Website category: university
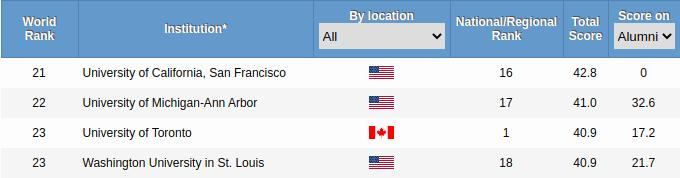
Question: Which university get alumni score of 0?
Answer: University of California, San Francisco

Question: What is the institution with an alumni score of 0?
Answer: University of California, San Francisco

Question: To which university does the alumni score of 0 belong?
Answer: University of California, San Francisco

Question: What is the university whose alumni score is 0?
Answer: University of California, San Francisco

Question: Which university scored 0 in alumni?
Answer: University of California, San Francisco

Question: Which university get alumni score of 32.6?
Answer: University of Michigan-Ann Arbor

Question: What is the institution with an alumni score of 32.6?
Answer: University of Michigan-Ann Arbor

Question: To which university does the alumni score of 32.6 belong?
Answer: University of Michigan-Ann Arbor

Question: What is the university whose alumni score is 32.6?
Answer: University of Michigan-Ann Arbor

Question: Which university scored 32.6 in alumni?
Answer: University of Michigan-Ann Arbor

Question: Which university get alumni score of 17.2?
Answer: University of Toronto

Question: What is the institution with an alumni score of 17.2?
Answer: University of Toronto

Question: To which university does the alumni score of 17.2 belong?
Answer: University of Toronto

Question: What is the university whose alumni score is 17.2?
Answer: University of Toronto

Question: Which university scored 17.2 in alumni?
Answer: University of Toronto

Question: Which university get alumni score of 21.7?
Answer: Washington University in St. Louis

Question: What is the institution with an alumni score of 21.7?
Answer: Washington University in St. Louis

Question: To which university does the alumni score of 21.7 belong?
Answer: Washington University in St. Louis

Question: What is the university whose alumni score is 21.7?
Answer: Washington University in St. Louis

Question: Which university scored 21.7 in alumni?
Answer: Washington University in St. Louis